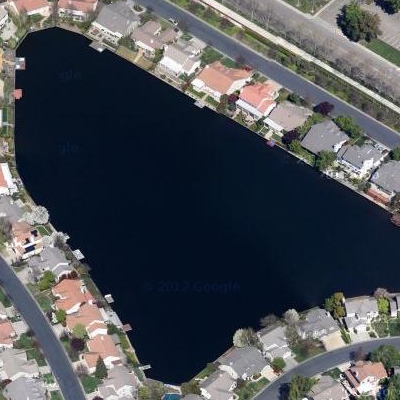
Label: RiverLake